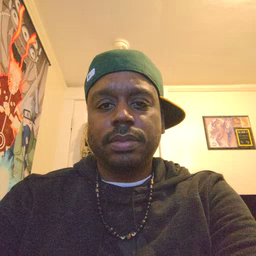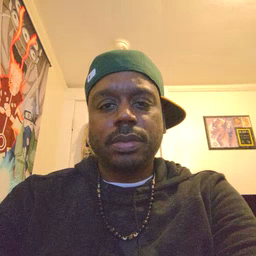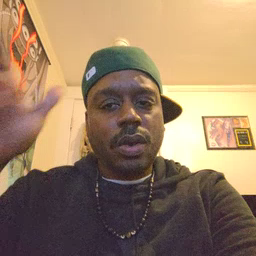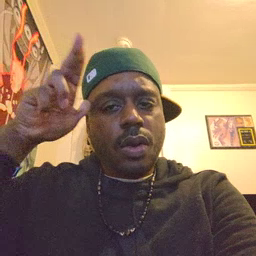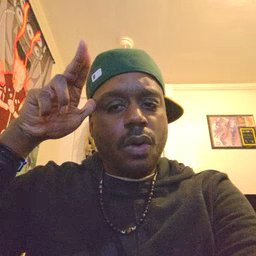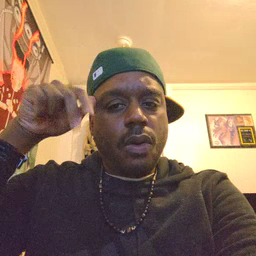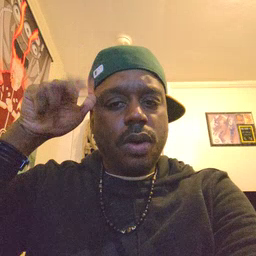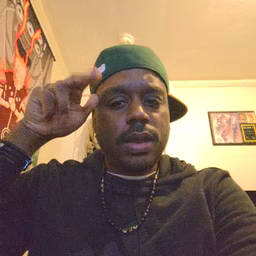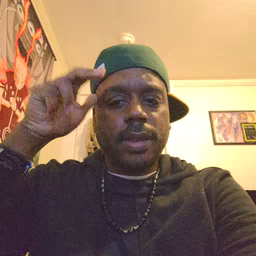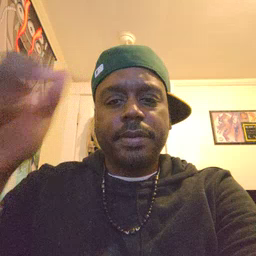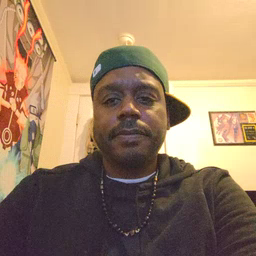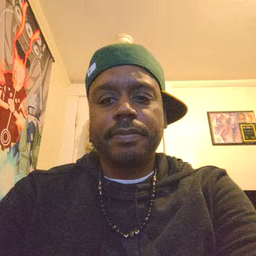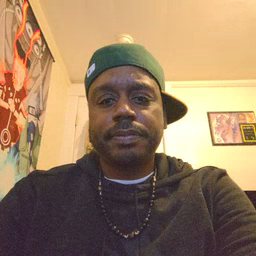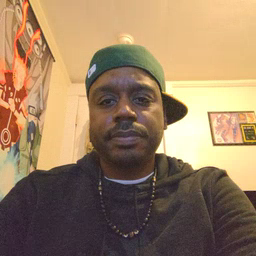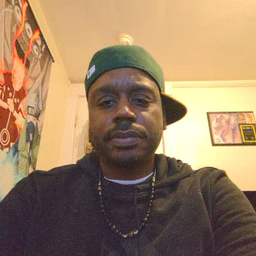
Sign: horse